Interaction volume radius: 5 \u00c5
Interaction volume height: 25 \u00c5
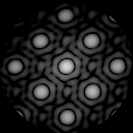
Disorder parameter: 0.04005